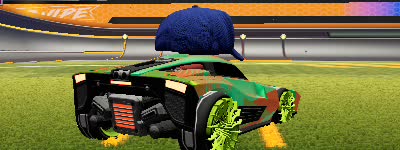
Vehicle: breakout